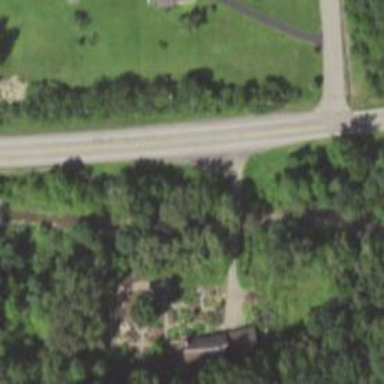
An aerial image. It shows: Driveway bridge connecting two areas.